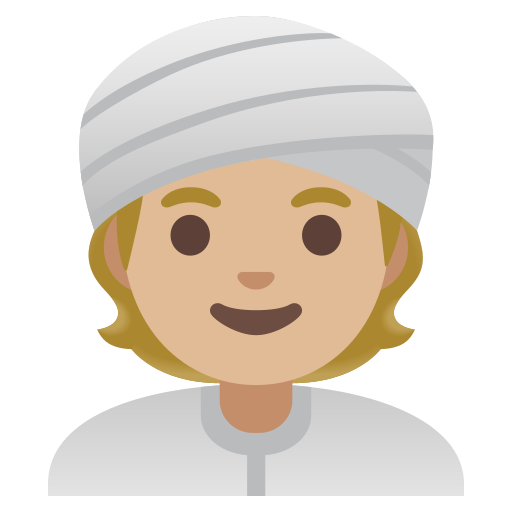
Emoji: 👳🏼